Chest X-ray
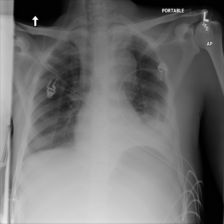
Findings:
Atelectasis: negative
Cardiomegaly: negative
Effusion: negative
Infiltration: negative
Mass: negative
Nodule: negative
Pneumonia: negative
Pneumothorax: negative
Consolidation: negative
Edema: negative
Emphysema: negative
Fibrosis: negative
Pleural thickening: negative
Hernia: negative